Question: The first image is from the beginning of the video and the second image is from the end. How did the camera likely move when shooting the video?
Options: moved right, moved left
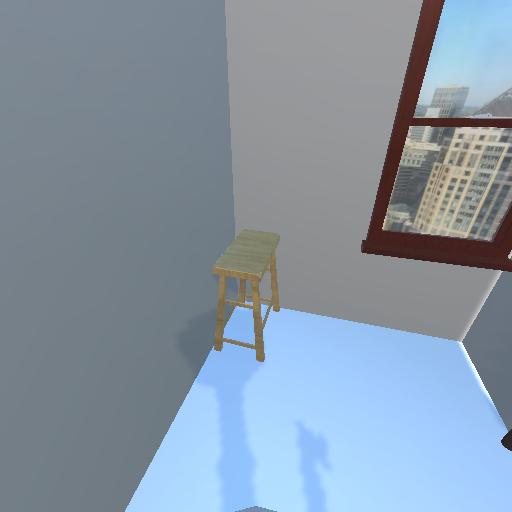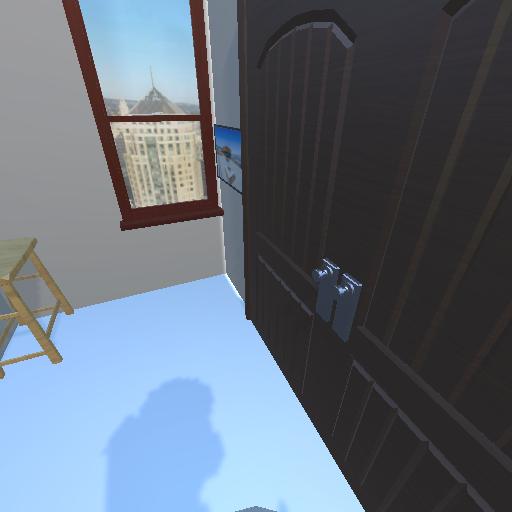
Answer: moved right